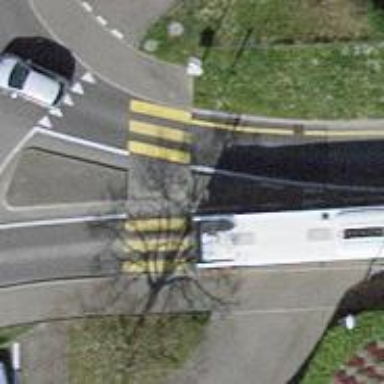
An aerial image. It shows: Marked zebra crossing with pedestrian island.